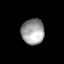
Tissue: prostate
Cell type: Fibroblasts
Senescence score: 0.834
Nuclear area (px): 571
Mean DAPI intensity: 158.574